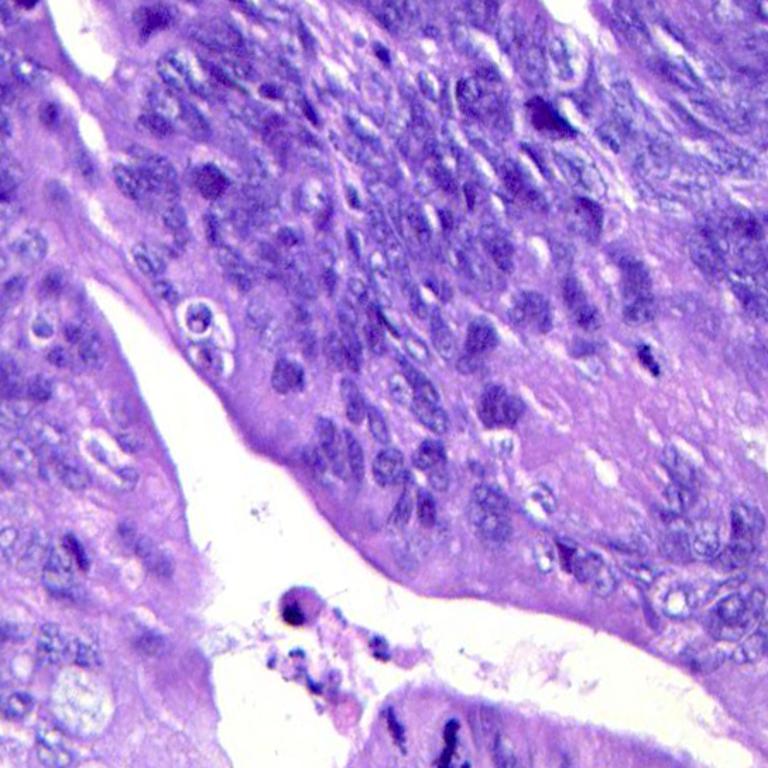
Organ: colon
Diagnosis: adenocarcinomas